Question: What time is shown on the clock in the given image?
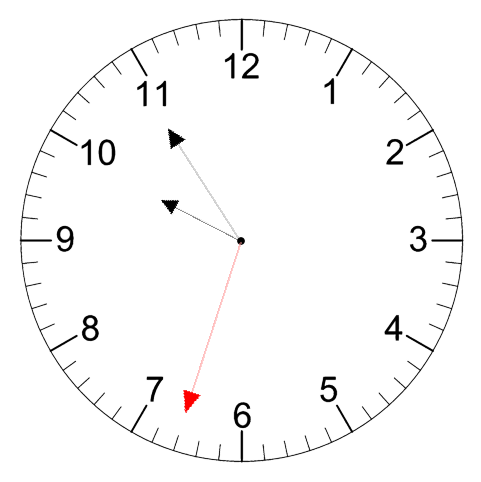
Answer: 09:54:33